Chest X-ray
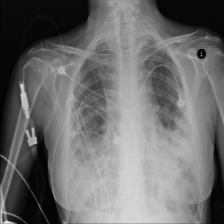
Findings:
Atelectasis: negative
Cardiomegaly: negative
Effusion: positive
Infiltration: positive
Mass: negative
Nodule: negative
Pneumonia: negative
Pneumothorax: negative
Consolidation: negative
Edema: negative
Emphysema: negative
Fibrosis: negative
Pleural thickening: negative
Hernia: negative